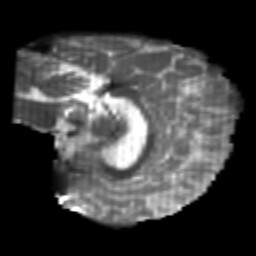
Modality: T2w
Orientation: sagittal
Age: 23
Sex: female
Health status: healthy
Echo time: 0.074 s